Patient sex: M
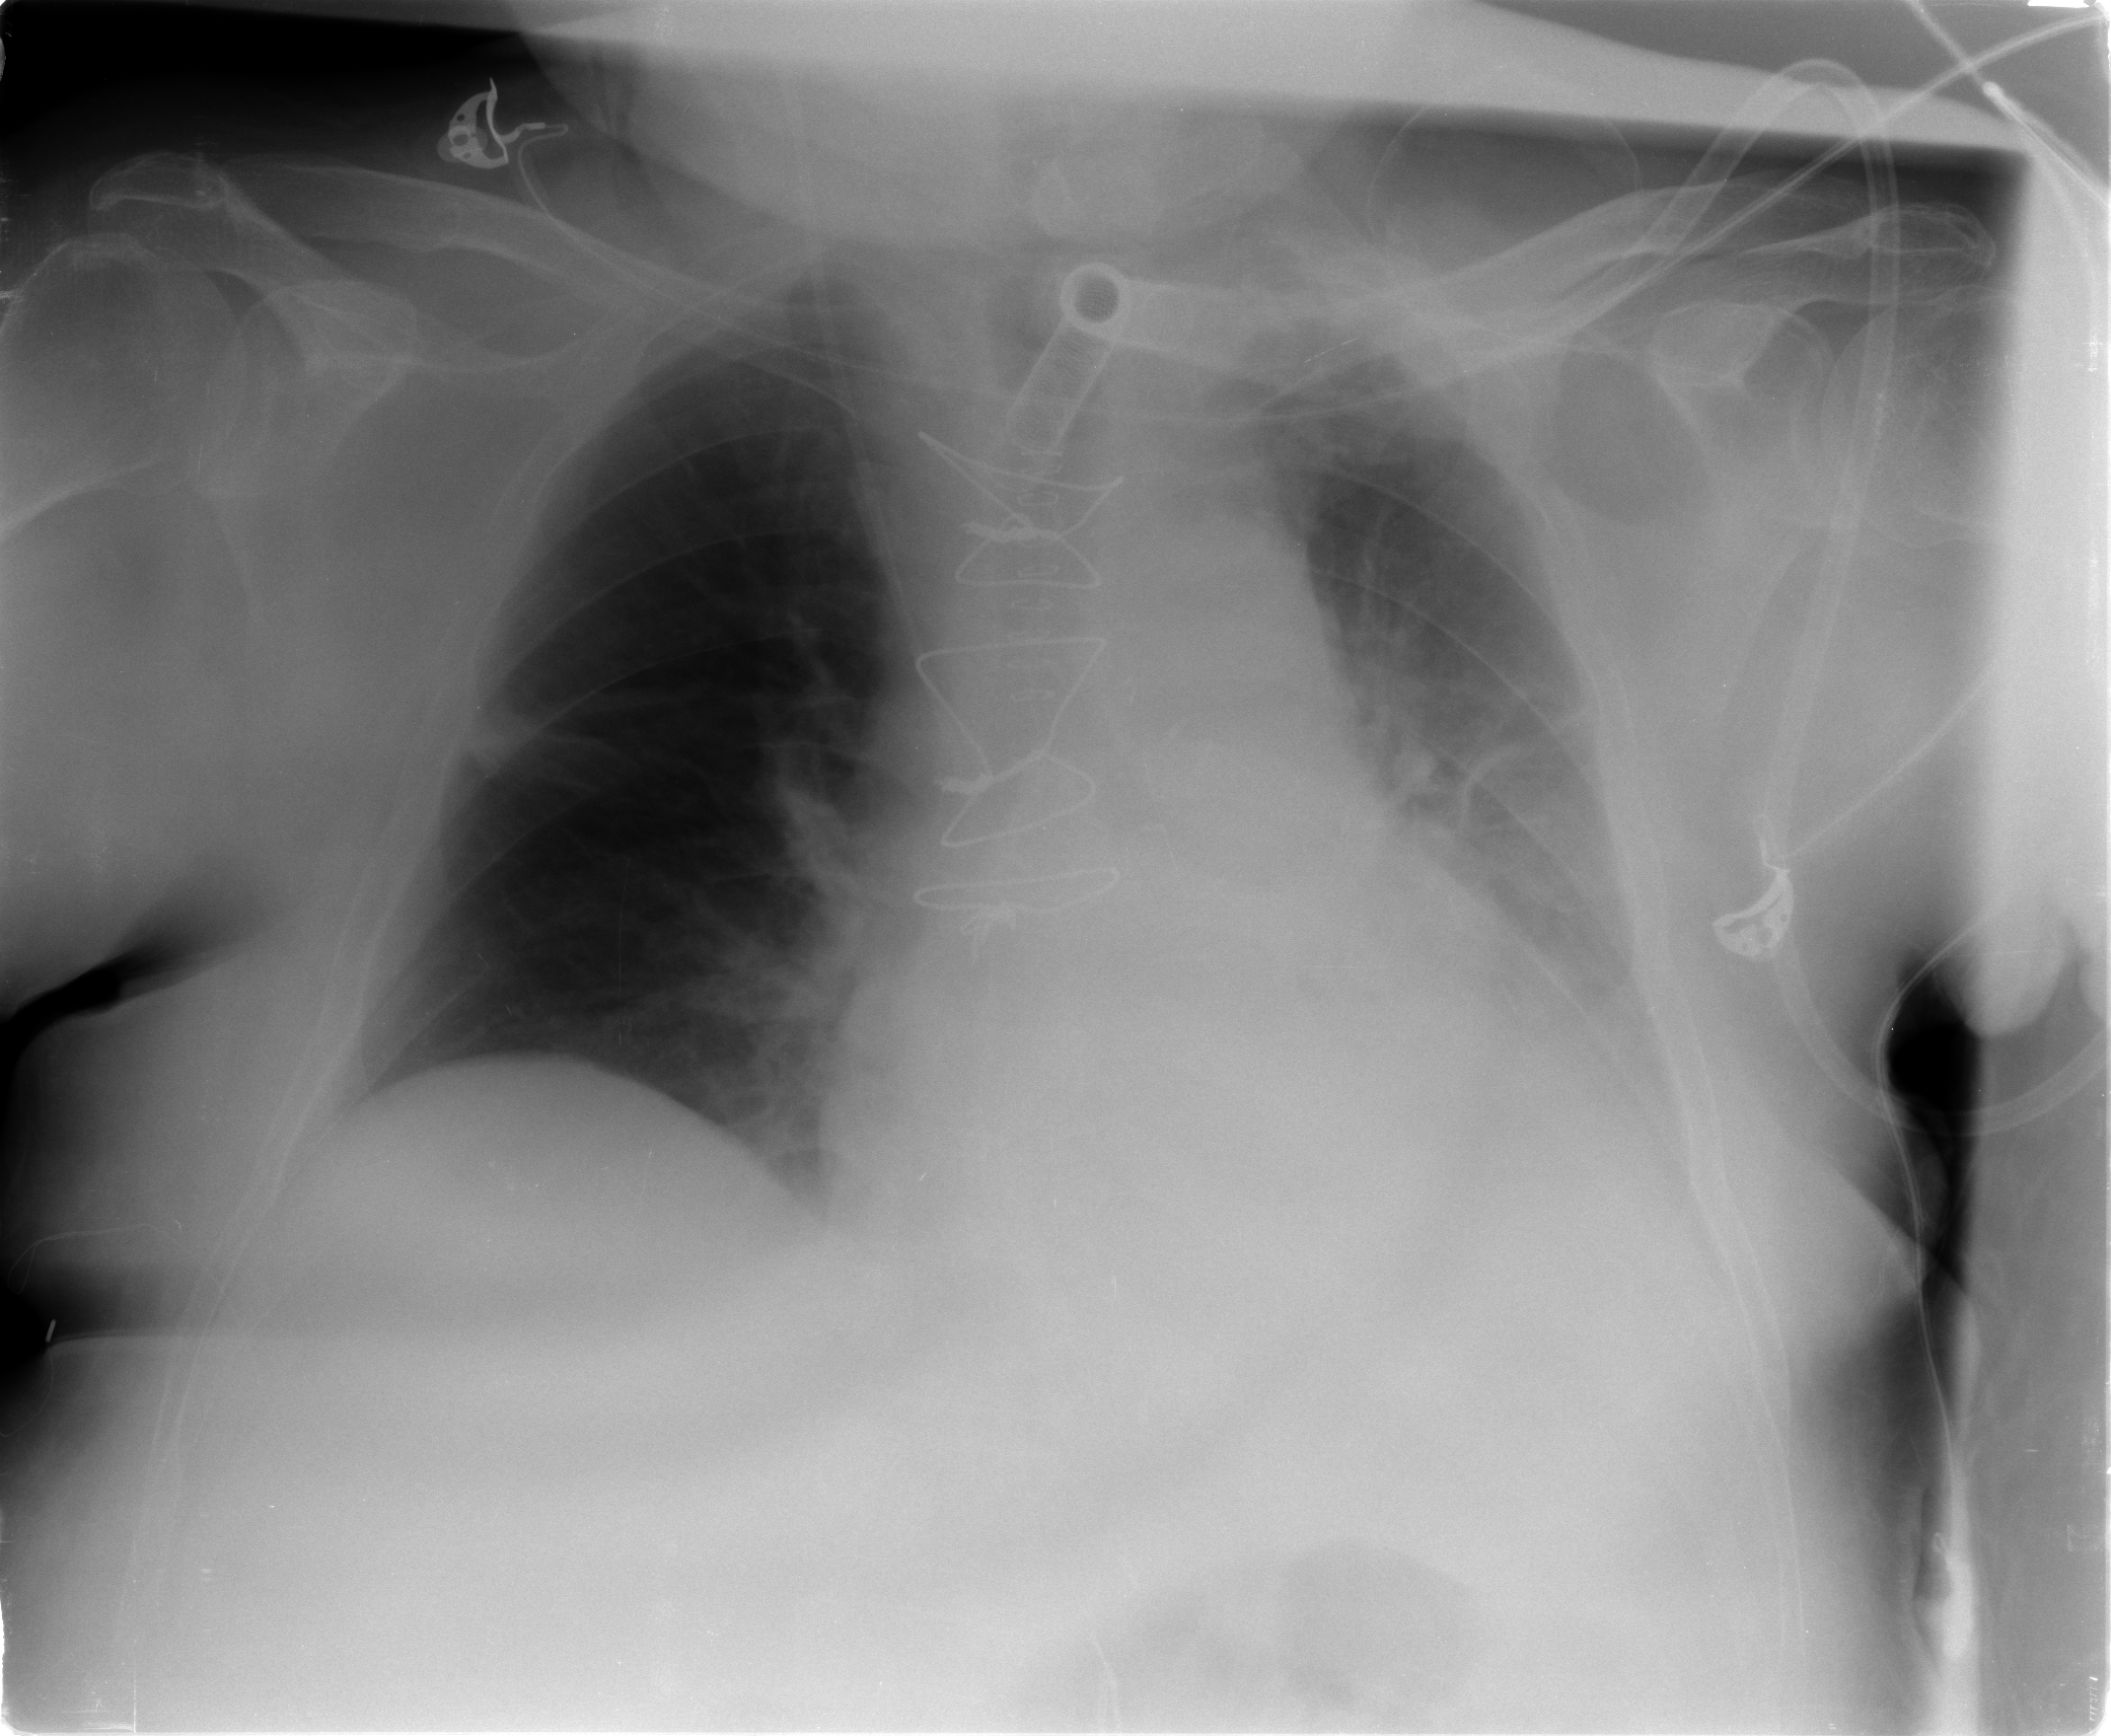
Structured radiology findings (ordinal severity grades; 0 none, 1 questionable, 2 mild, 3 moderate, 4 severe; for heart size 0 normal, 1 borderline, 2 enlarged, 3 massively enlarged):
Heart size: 2
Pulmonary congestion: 2
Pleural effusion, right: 0
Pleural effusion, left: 2
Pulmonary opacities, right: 0
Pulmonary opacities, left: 2
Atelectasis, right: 0
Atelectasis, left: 3